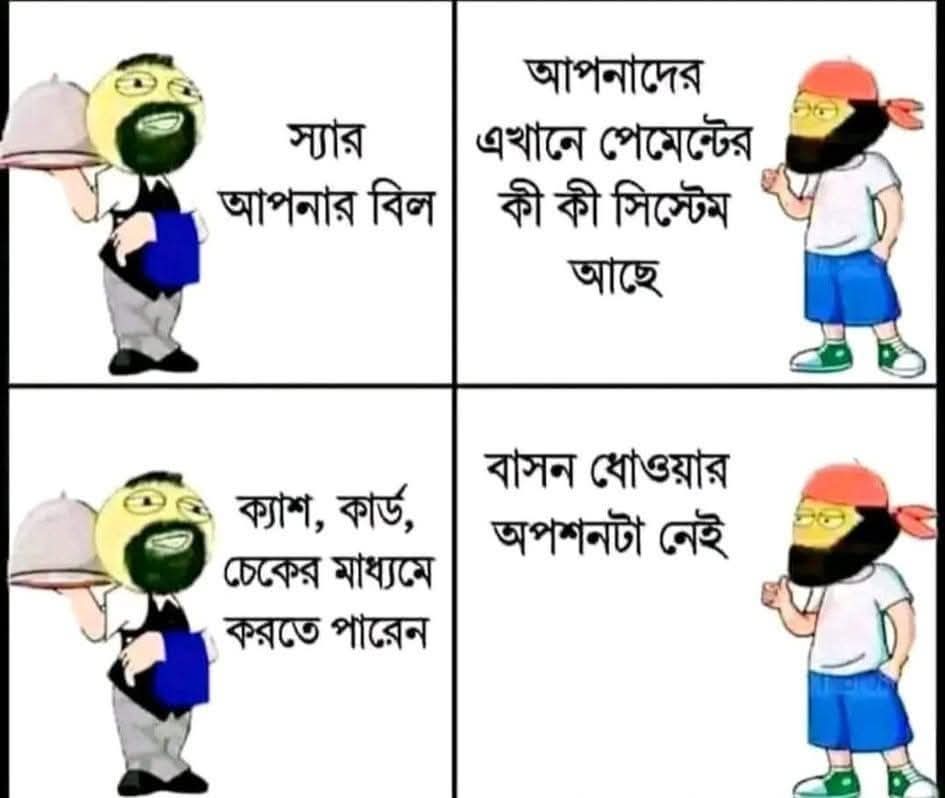
Text: স্যার আপনার বিল
আপনাদের এখানে পেমেন্টের কী কী সিস্টেম আছে
ক্যাশ, কার্ড, চেকের মাধ্যমে করতে পারেন
বাসন ধোওয়ার অপশনটা নেই
Label: Non Hate